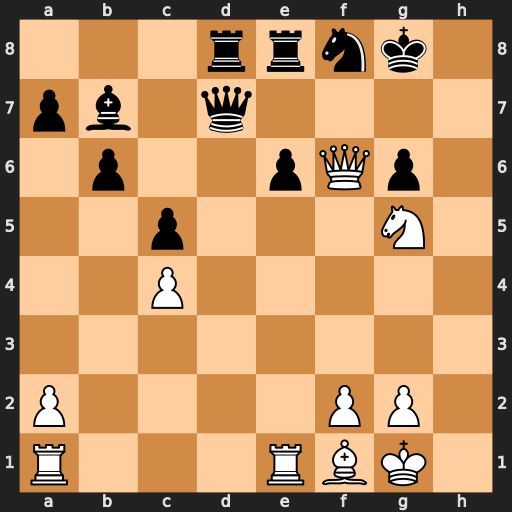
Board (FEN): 3rrnk1/pb1q4/1p2pQp1/2p3N1/2P5/8/P4PP1/R3RBK1
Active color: w
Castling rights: -
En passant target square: -
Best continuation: Rad1 Qc7 Rxd8